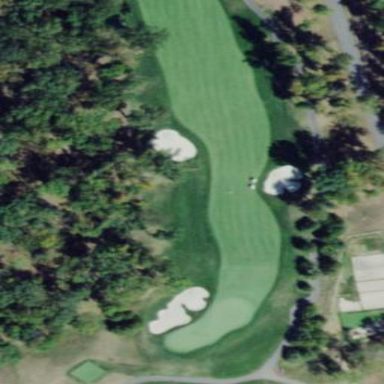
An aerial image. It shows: Rough area in golf course.